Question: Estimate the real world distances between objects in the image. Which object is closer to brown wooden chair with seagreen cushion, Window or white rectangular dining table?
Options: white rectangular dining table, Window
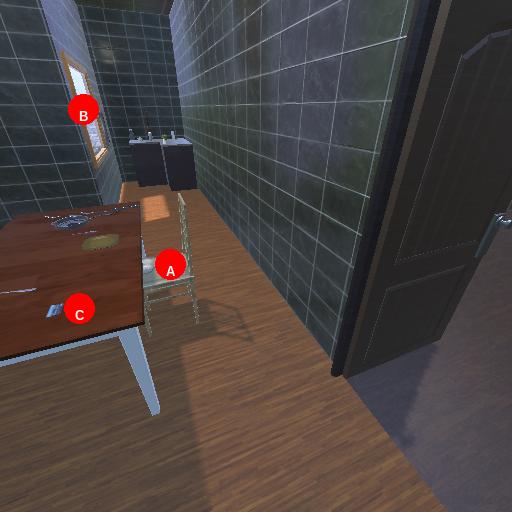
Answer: white rectangular dining table